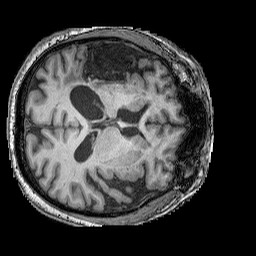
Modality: T1w
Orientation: axial
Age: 55
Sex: male
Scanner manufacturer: siemens
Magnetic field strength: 3 T
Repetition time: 2.25 s
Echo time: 0.00411 s